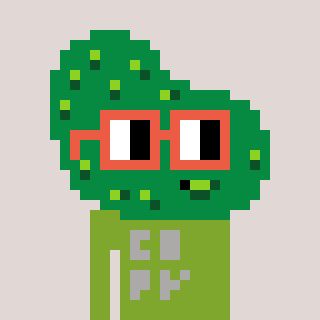
a pixel art character with square orange glasses, a pickle-shaped head and a slimegreen-colored body on a warm background